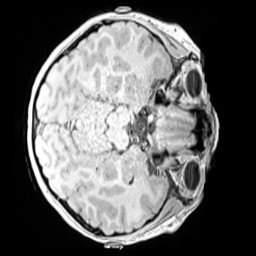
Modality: MP2RAGE
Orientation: axial
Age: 12
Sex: female
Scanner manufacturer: siemens
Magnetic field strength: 3 T
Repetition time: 4 s
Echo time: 0.00299 s